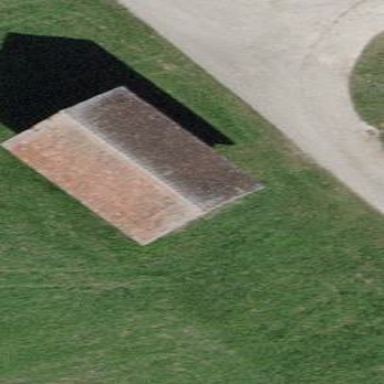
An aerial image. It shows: Rural barn.